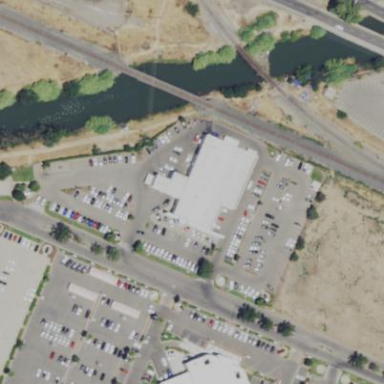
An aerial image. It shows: Commercial building with car shop.